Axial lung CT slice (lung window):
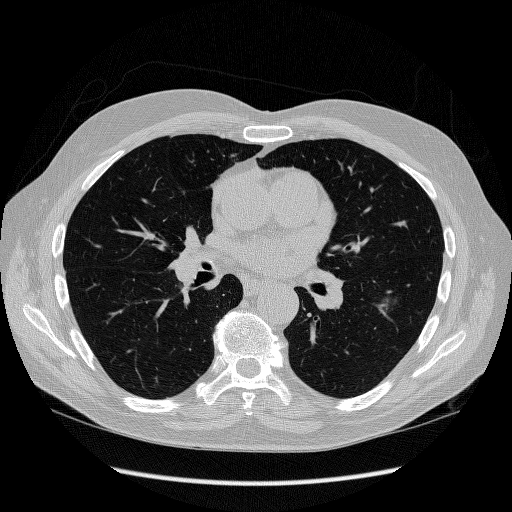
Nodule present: yes
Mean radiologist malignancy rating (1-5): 3.5